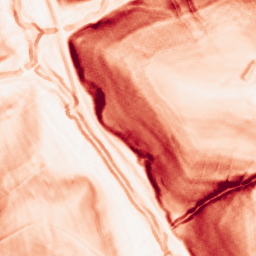
Category: morphological
Decomposition family: morphological_gradient
Decomposition parameters: size: 3
shape: diamond
Upsampling method: lanczos
Upsampling parameters: scale: 2
Upsampling scale: 2